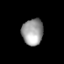
Tissue: prostate
Cell type: T cells
Senescence score: 0.263
Nuclear area (px): 544
Mean DAPI intensity: 157.744